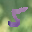
Label: 5